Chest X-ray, PA view. Patient: 70 years old, sex F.
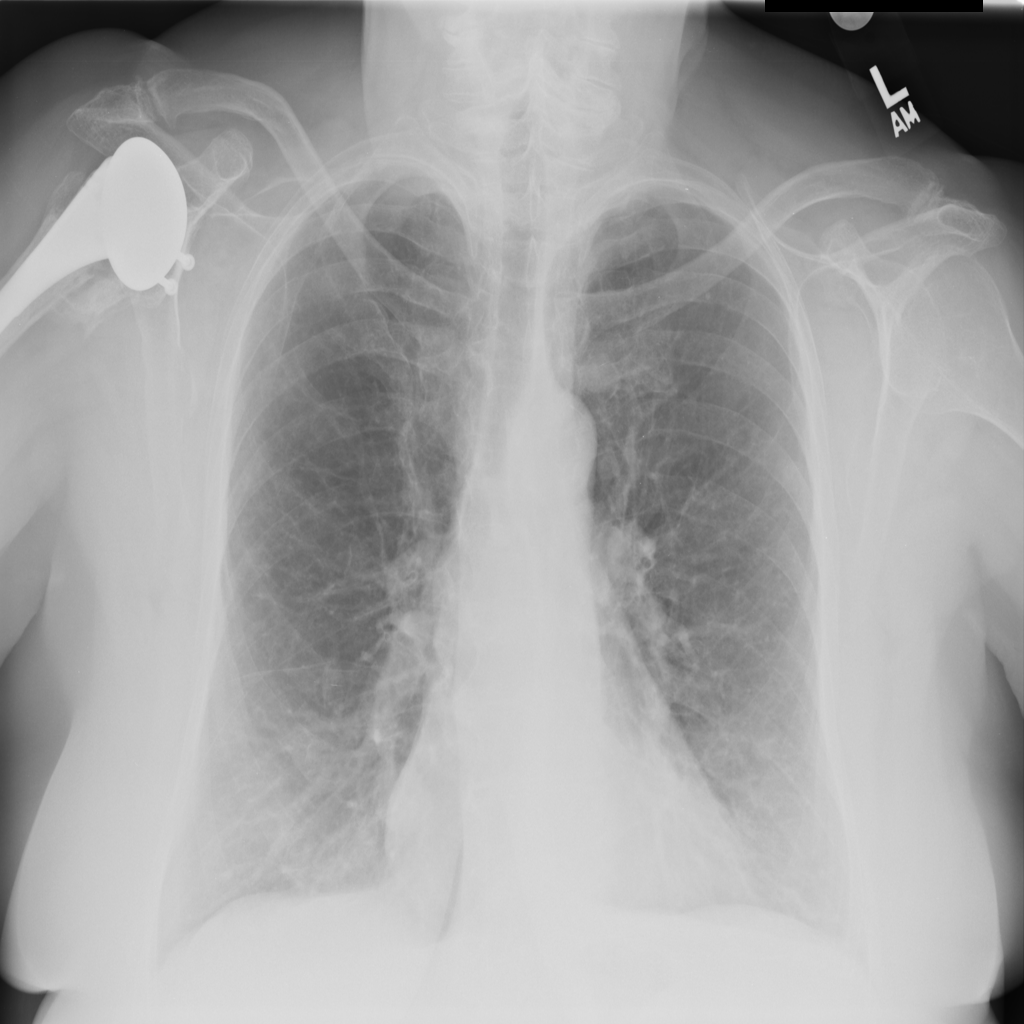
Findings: Nodule